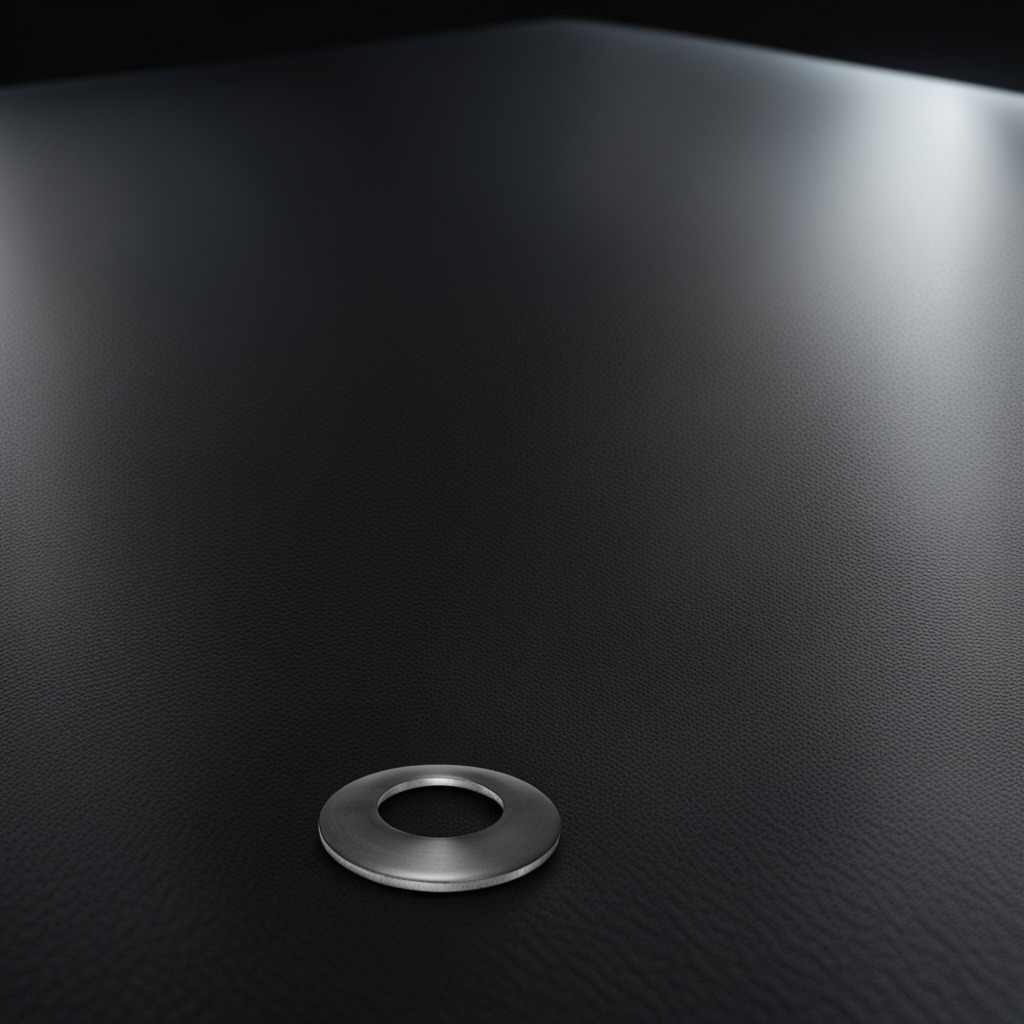
A flat metal washer lying on a clean granite tabletop covered with a black rubber mat inside a workshop at night dim ambient light soft shadows worn but beneath the mat